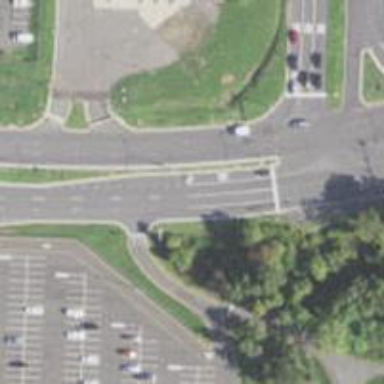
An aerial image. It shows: Stop road.